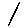
Label: line